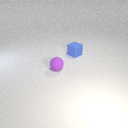
small purple rubber sphere to the left of small blue rubber cube